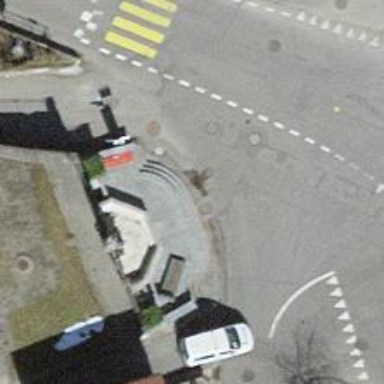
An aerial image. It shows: Bus stop with platform for public transport.